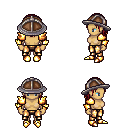
a pixel art fantasy rpg character, female body template, human, tanned skin, gold arm armor, gold greaves, brunette long bangs hairstyle, chain helm, gold boots, four views (front, back, left, right), 2x2 character sprite sheet, small pixel art, hard edges, no anti-aliasing